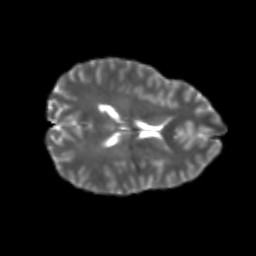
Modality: T2w
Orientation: axial
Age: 22
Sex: female
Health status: healthy
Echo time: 0.074 s